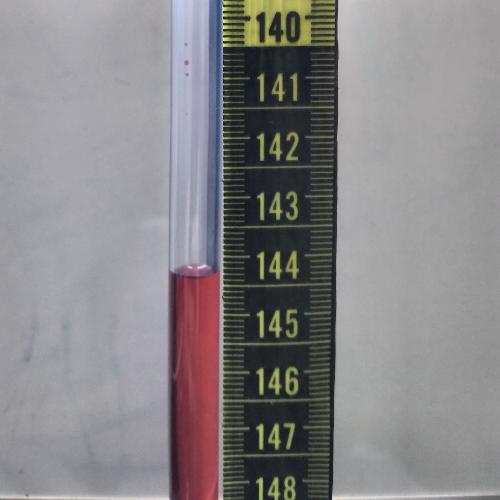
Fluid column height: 144.3 cm